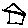
Label: house